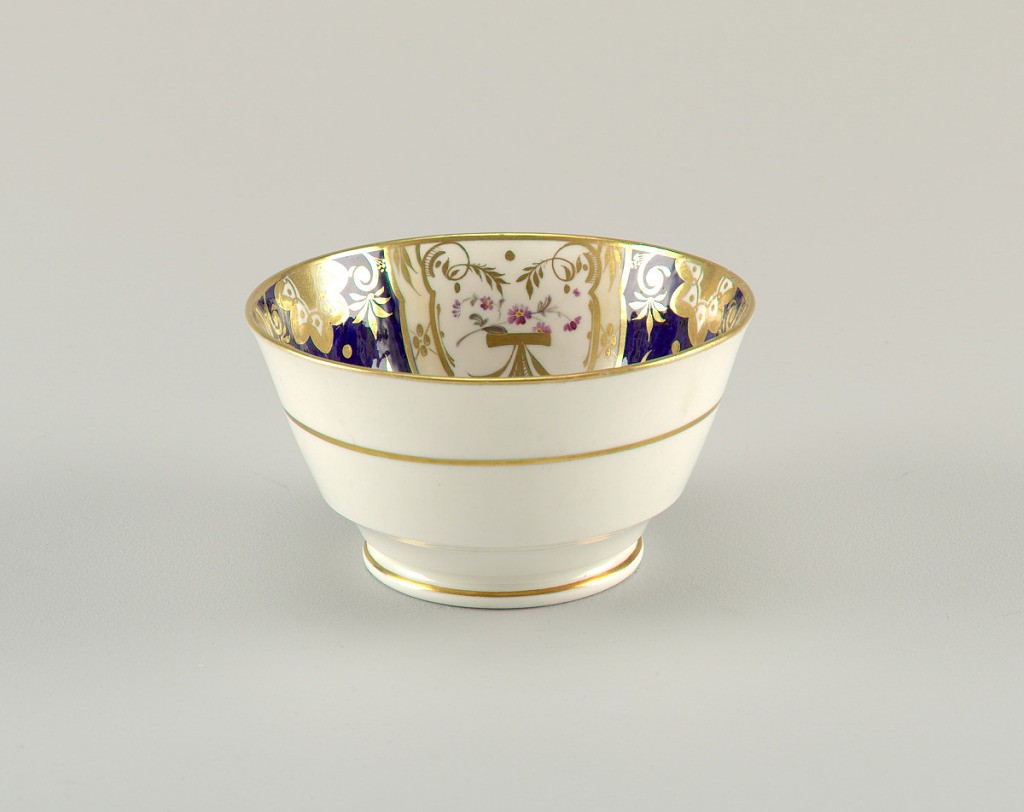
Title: Tea Service
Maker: Spode Ceramic Works, English, established 1776
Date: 19th century
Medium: porcelain, vitreous enamel, gold
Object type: tea service
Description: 1992-5-46: Footed bowl decorated with thin gilded bands. Inte...